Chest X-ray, AP view. Patient: 81 years old, sex F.
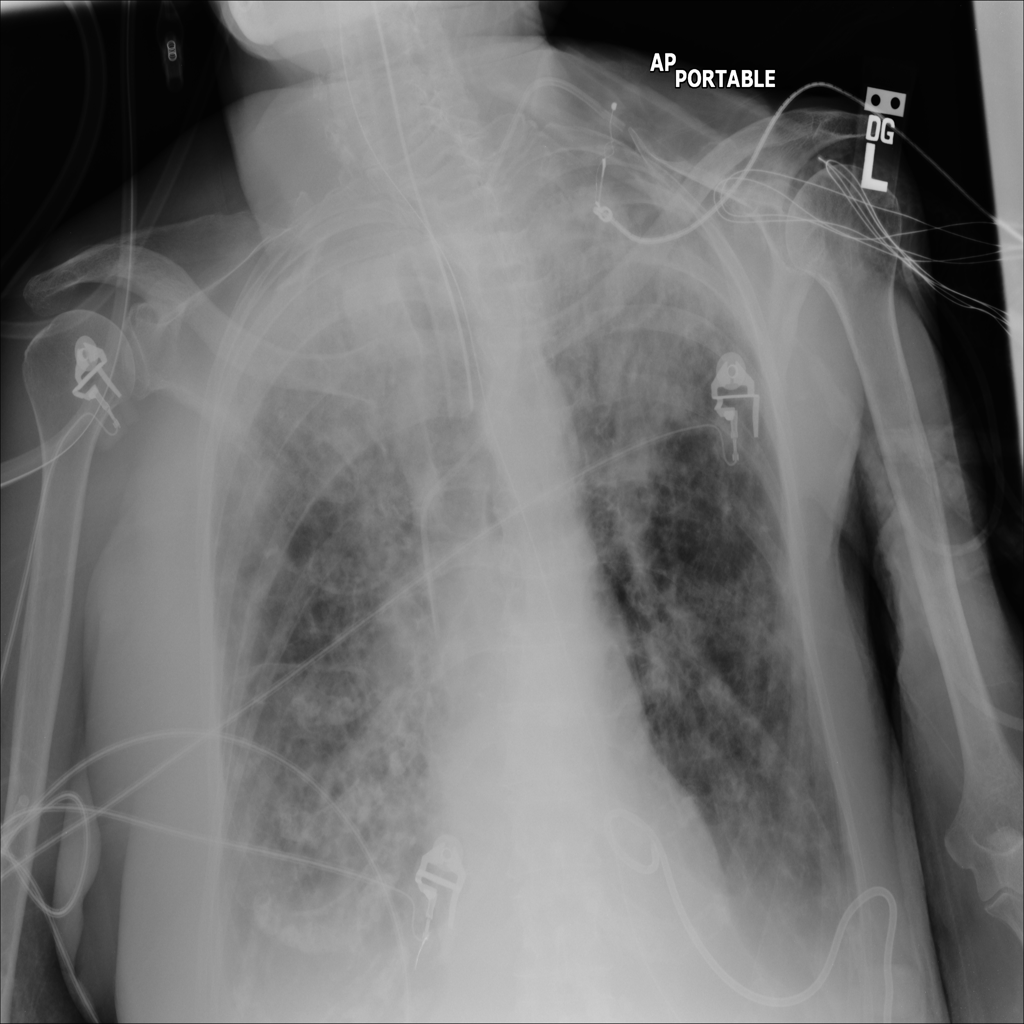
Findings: Consolidation, Effusion, Infiltration